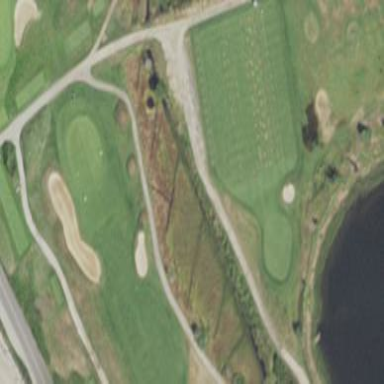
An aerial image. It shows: Rough area on grassy golf course.